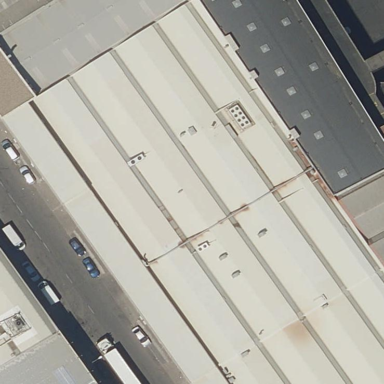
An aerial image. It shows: Industrial building.